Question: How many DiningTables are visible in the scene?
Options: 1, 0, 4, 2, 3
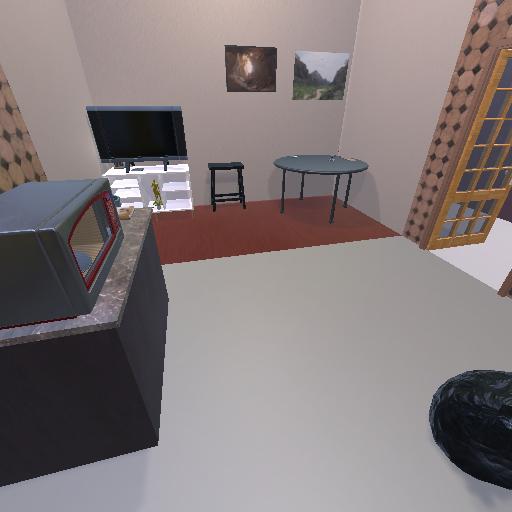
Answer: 1